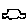
Label: car